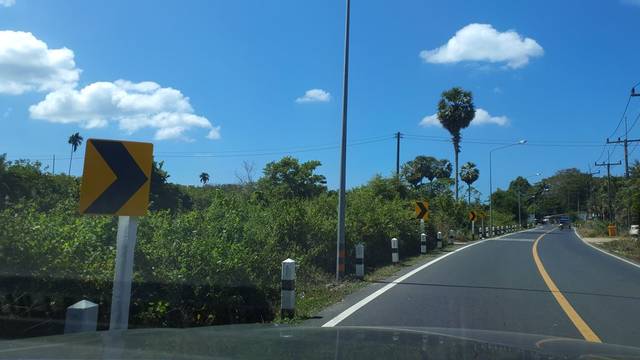
Region: Thailand
Coordinates: 8.124, 98.318